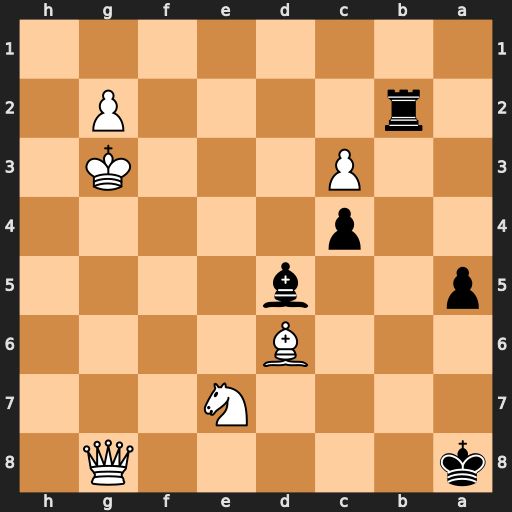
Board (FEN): k5Q1/4N3/3B4/p2b4/2p5/2P3K1/1r4P1/8
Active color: b
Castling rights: -
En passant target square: -
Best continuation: Bxg8 Nxg8 Rb6 Bc7 Rg6+ Kf4 Rxg8